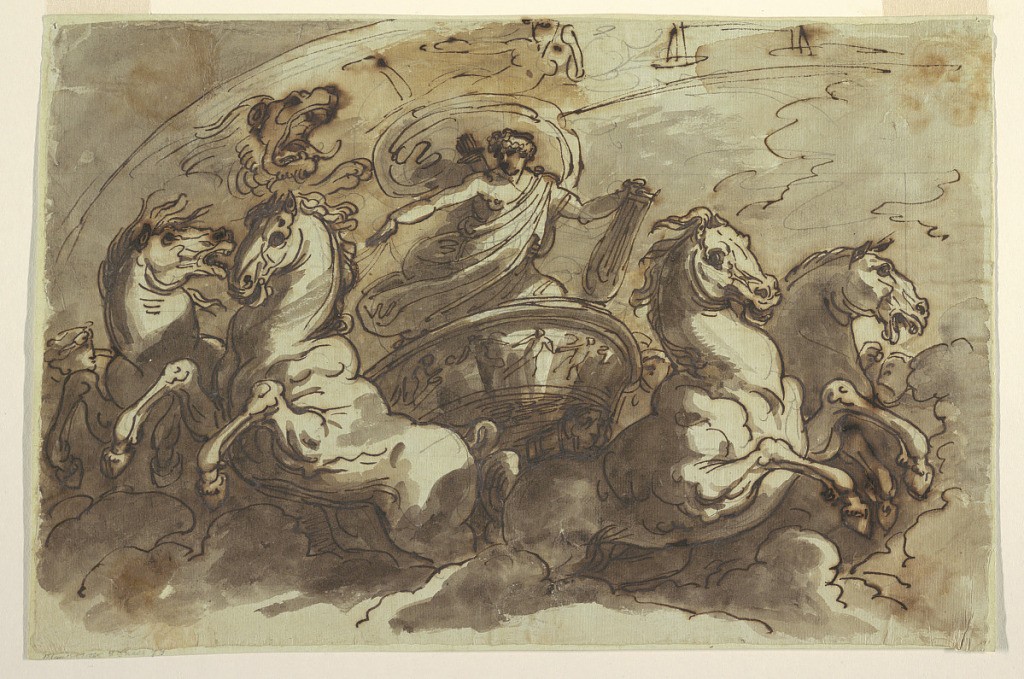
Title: Apollo Driving the Chariot of the Sun, for the Sala di Apollo e Diana, Palazzo Bianchetti, Bologna
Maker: Felice Giani, Italian, 1758–1823
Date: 1810–23
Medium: Pen and dark brown ink, brush and brown wash, graphite on Off-white laid paper
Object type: Drawing
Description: Horizontal rectangle. God driving in chariot with four horses, above clouds, suppporting lyre with left hand;  seen in front, above an arc with three signs of Zodiac: Lion, Virgin, Scales.